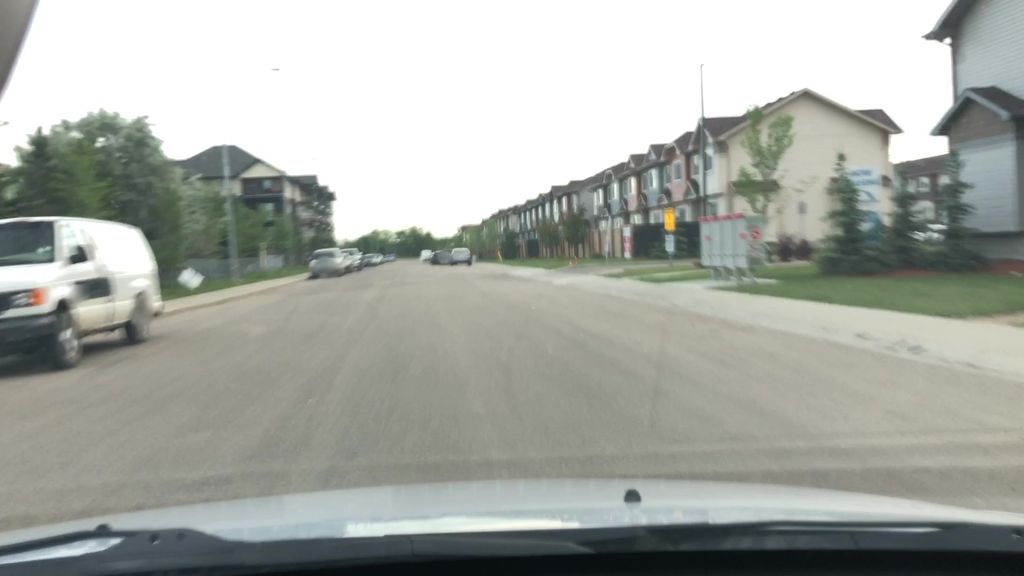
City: edmonton